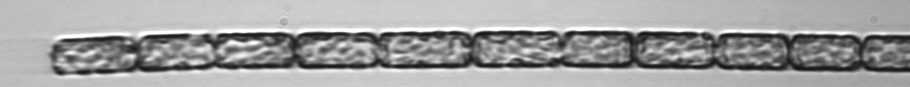
Label: Dactyliosolen_fragilissimus